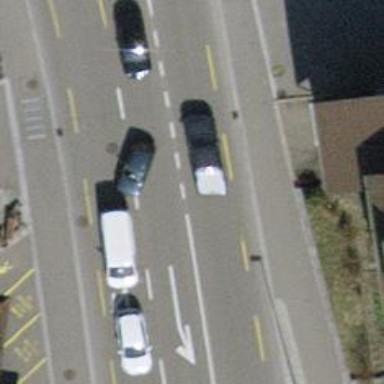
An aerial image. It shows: Primary highway with asphalt surface and designated lane for cyclists.